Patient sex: M
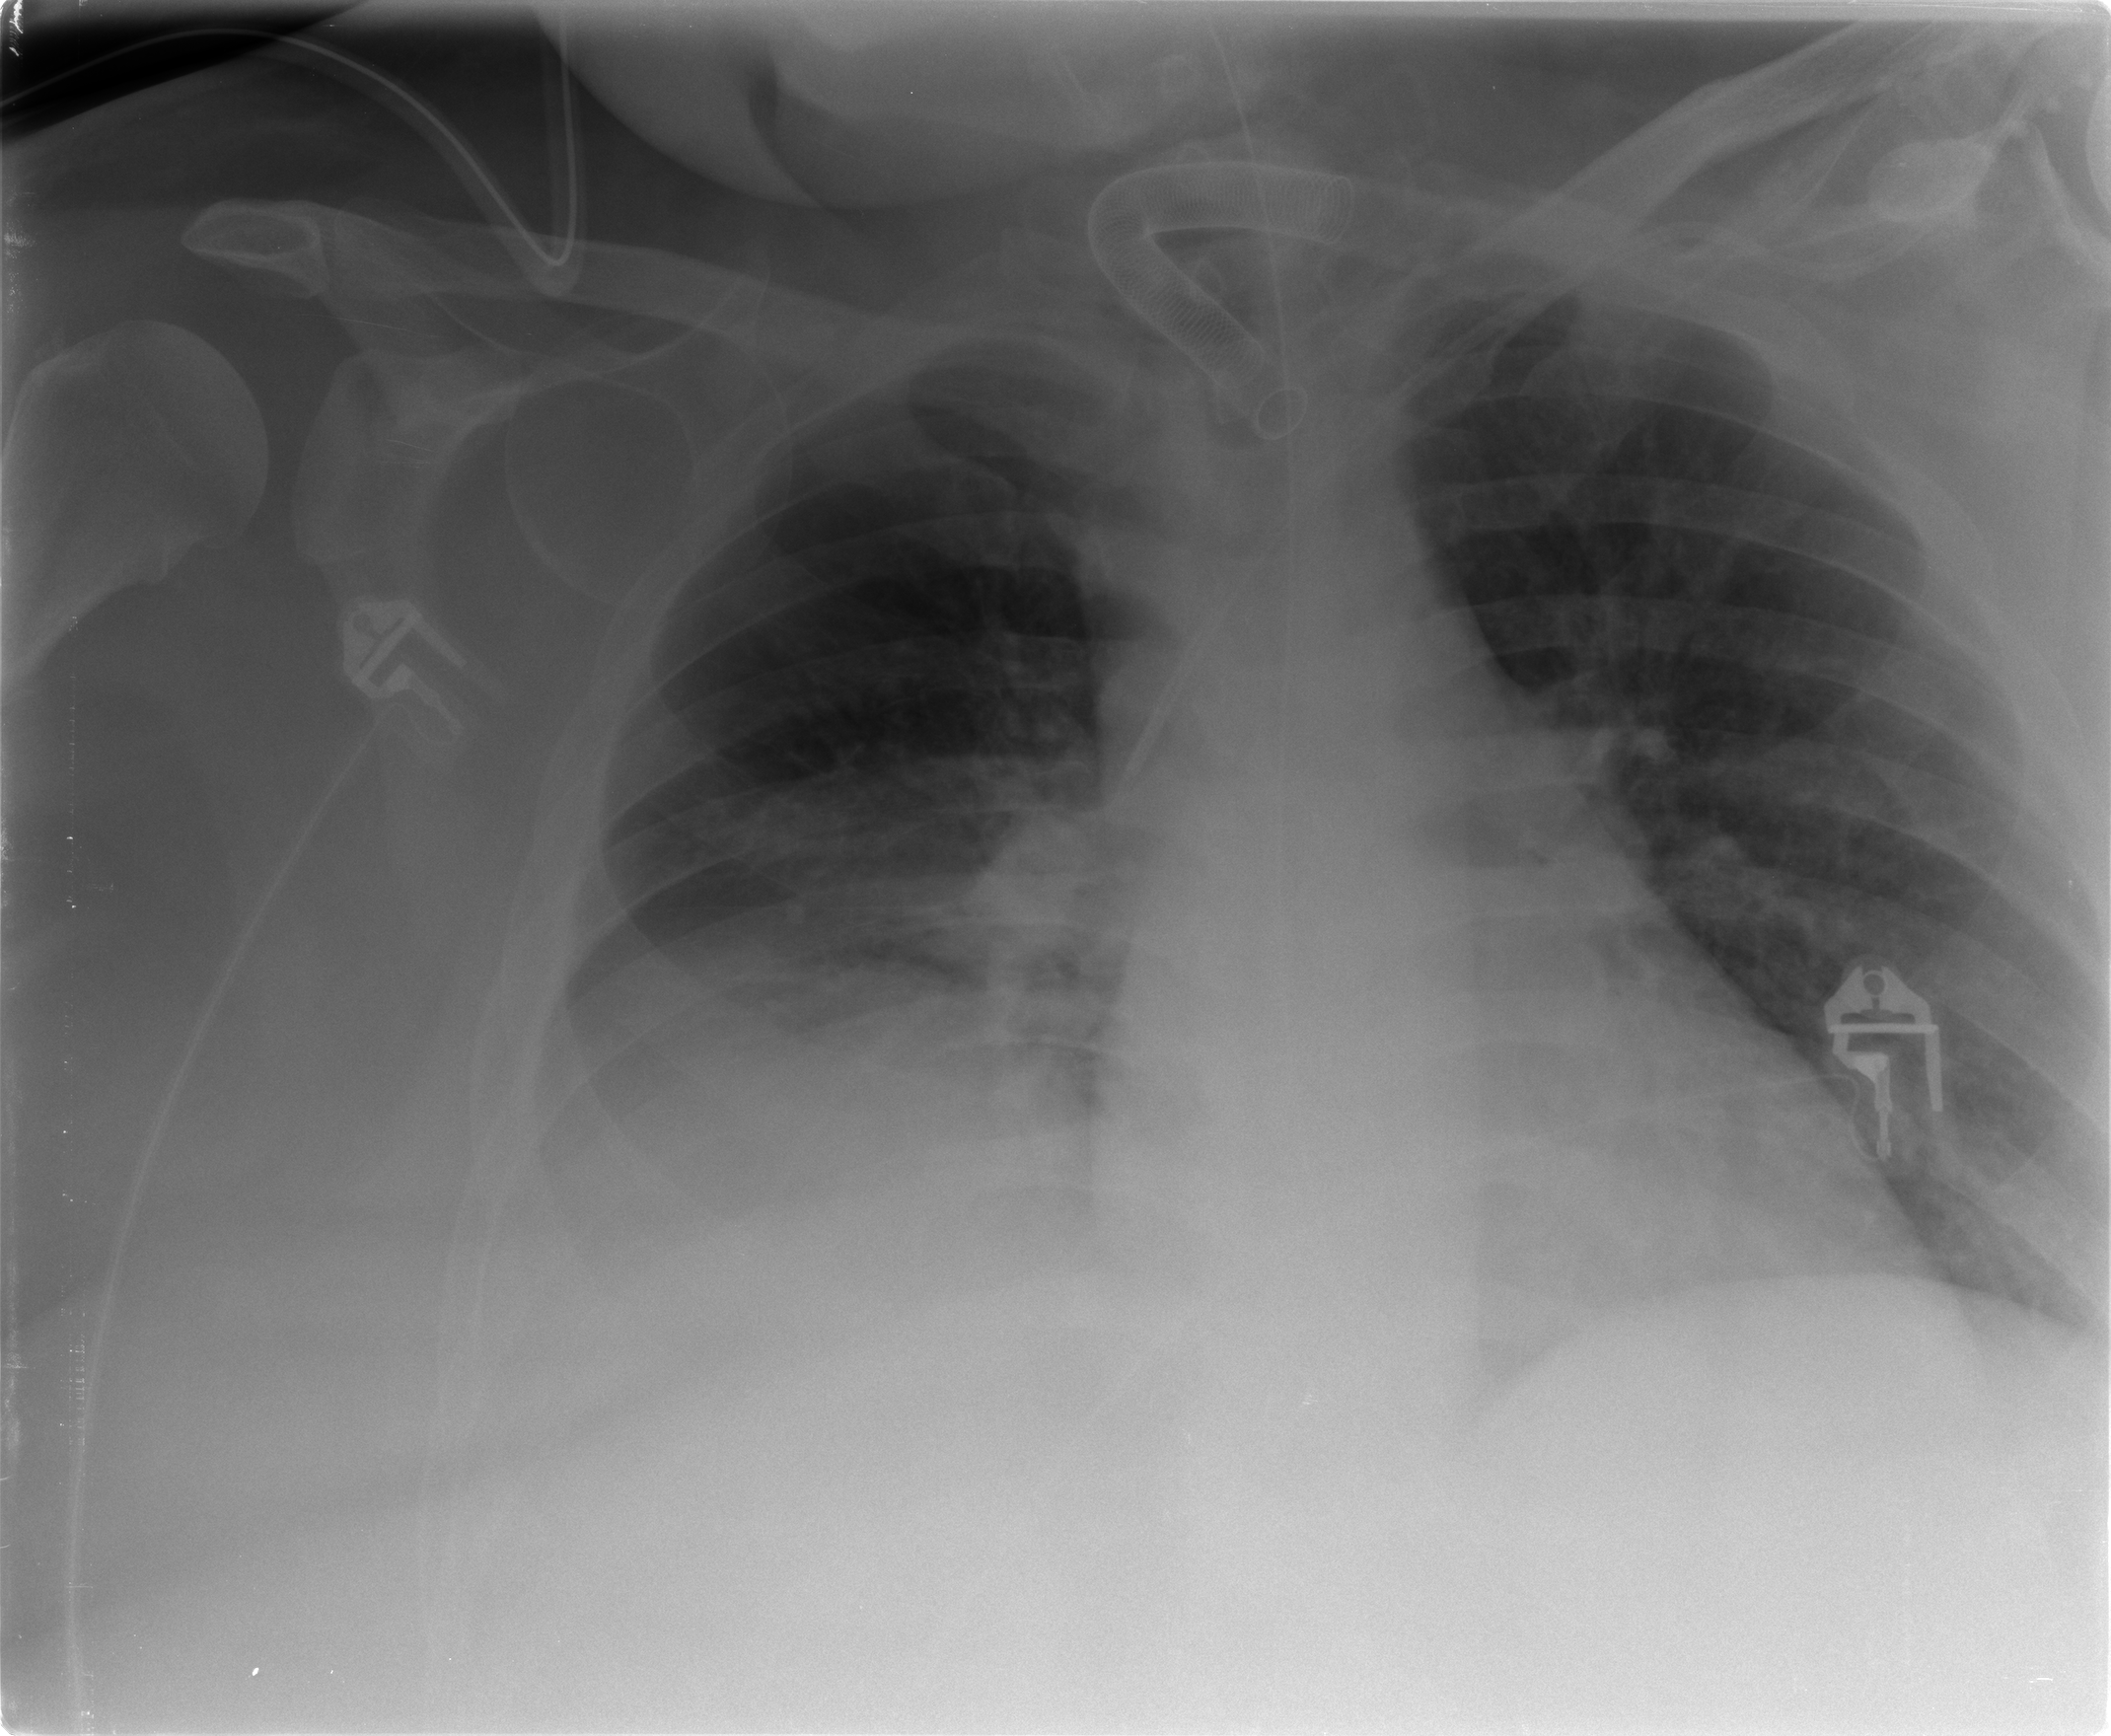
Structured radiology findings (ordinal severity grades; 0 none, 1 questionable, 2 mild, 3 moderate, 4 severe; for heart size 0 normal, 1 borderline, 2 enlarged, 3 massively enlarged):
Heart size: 0
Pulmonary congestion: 2
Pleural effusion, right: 1
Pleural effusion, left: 1
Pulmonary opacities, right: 1
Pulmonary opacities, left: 1
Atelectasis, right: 1
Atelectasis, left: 2